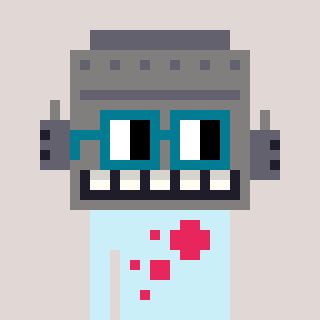
a pixel art character with square dark green glasses, a robot-shaped head and a cold-colored body on a warm background